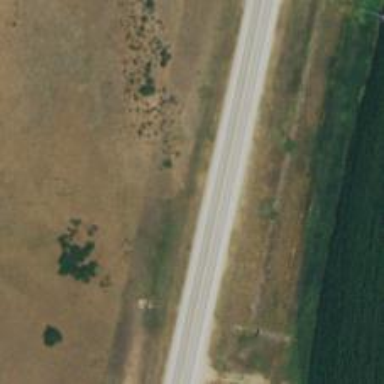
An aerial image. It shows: Asphalt trunk highway.